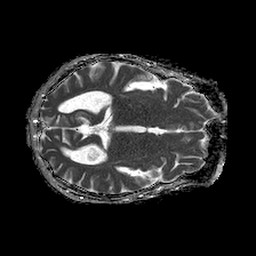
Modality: ADC
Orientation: axial
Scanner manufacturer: philips
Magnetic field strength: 1.5 T
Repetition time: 4.6 s
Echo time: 0.08631 s